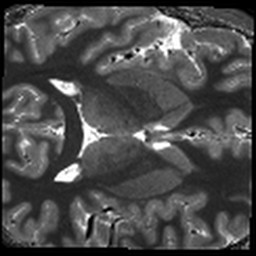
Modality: T1map
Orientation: axial
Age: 21
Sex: female